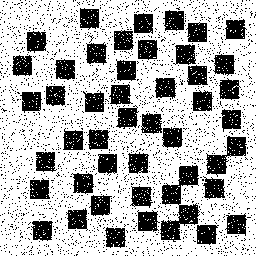
Squares: 48
Triangles: 0
Stars: 0
Total shapes: 48